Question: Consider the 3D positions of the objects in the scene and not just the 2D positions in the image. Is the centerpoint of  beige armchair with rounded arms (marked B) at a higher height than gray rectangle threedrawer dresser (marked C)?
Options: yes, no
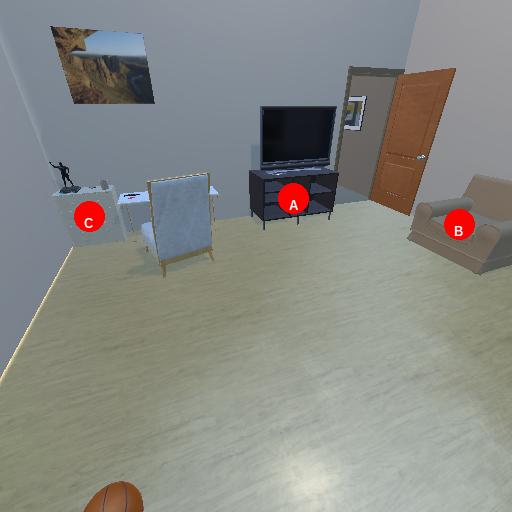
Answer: yes